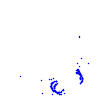
Particle: proton